Aerial crown-view tile of a tropical tree (Barro Colorado Island, Panama), acquired 20250616:
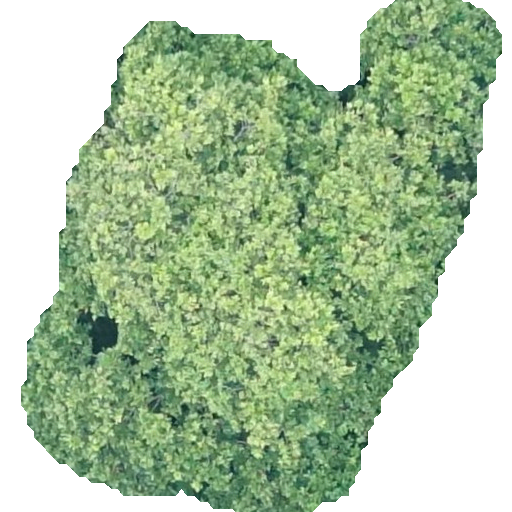
Species: Anacardium excelsum
GBIF accepted scientific name: Anacardium excelsum
Crown area: 250.234 m²